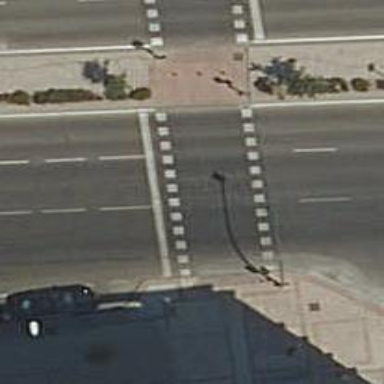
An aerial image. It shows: Road with traffic signals.